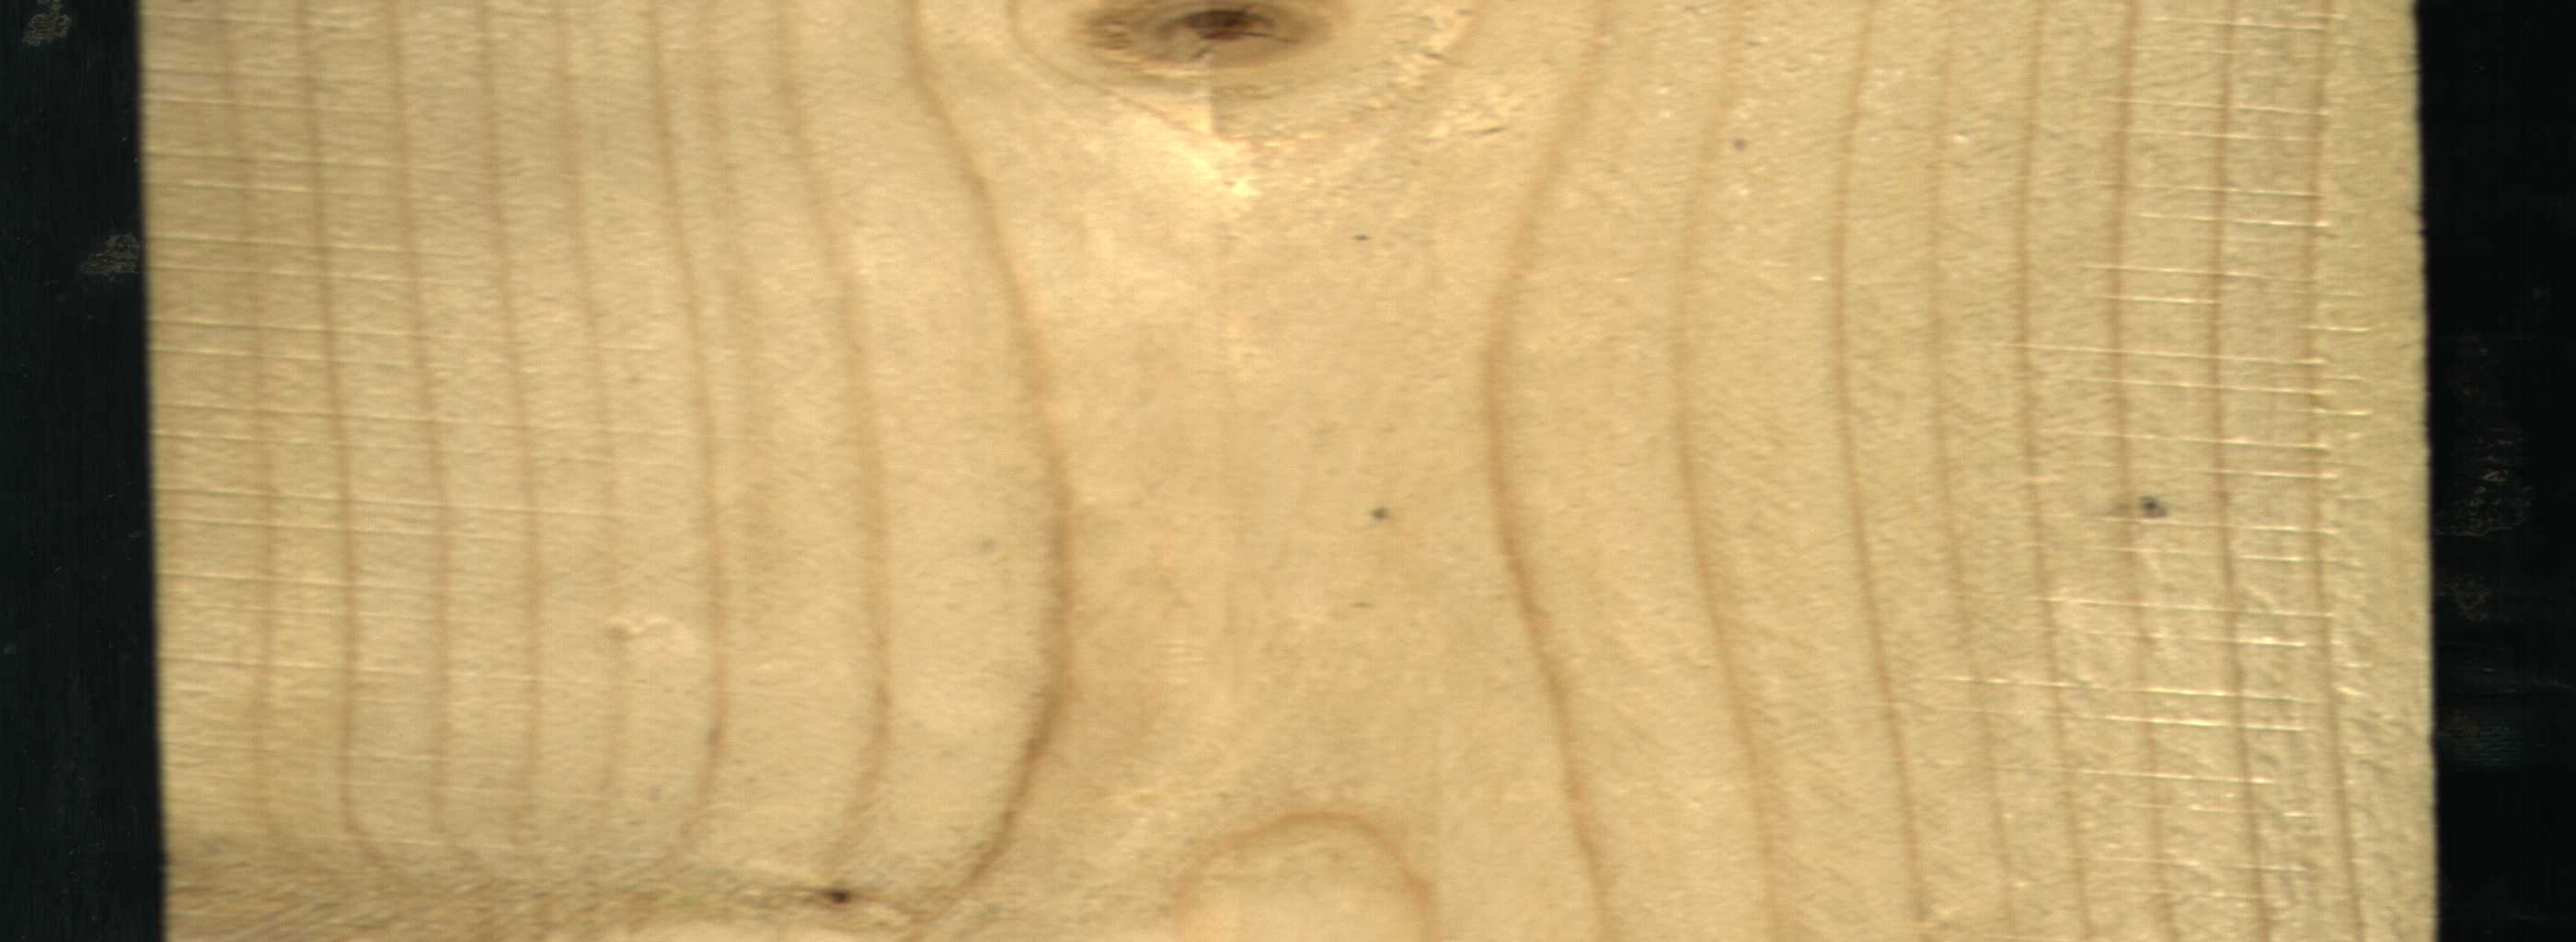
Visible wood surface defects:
Live_Knot
Live_Knot